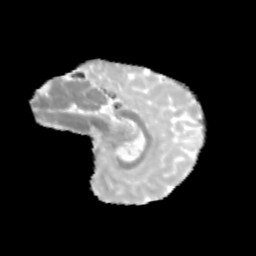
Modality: MD
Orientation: sagittal
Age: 12
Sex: male
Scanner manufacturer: siemens
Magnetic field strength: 3 T
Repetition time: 3.8 s
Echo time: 0.07 s